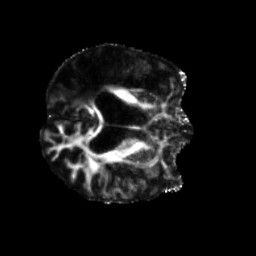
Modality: FA
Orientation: axial
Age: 52
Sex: male
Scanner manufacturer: siemens
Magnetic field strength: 3 T
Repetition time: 5.25 s
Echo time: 0.08 s